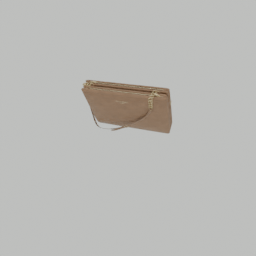
Label: tools